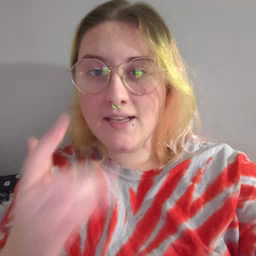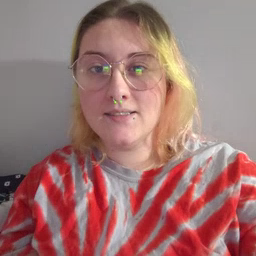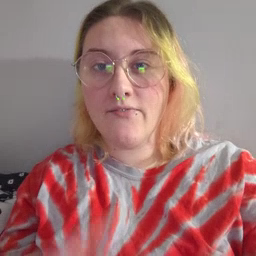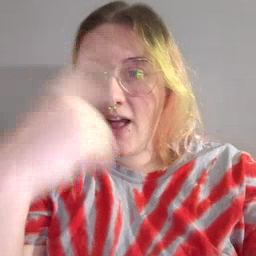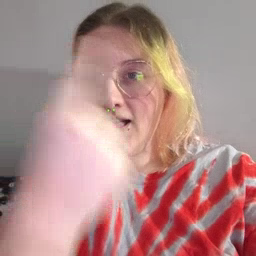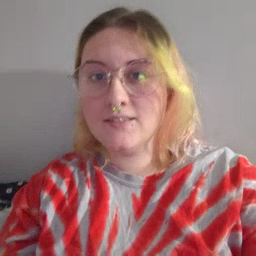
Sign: face